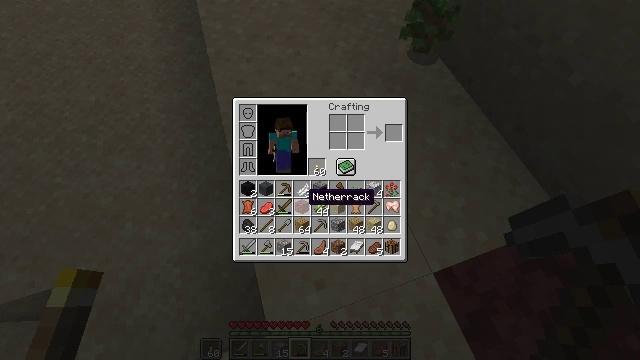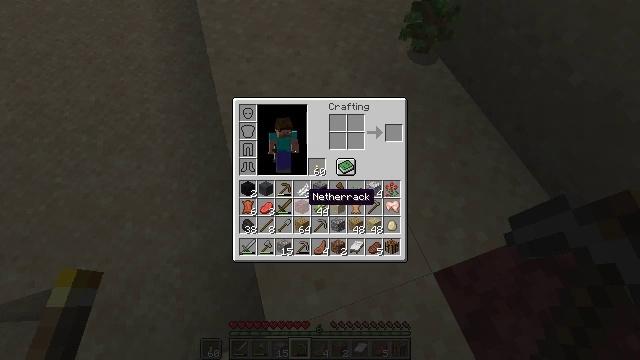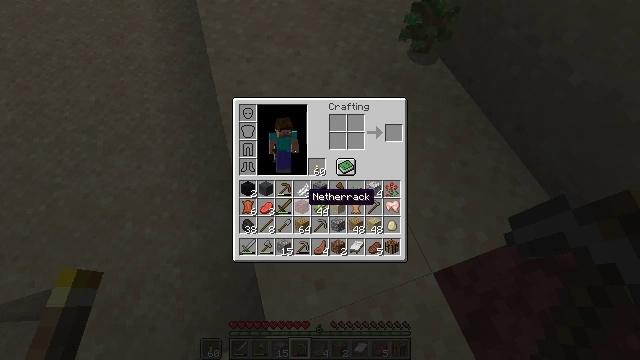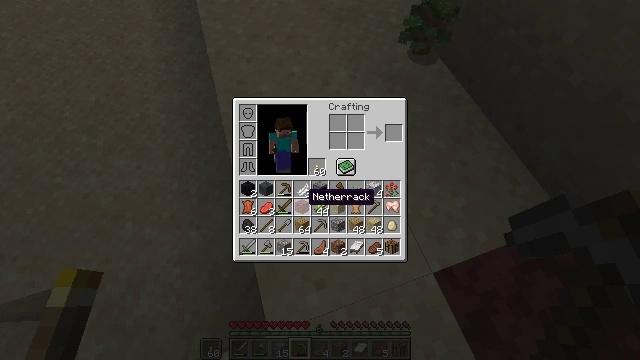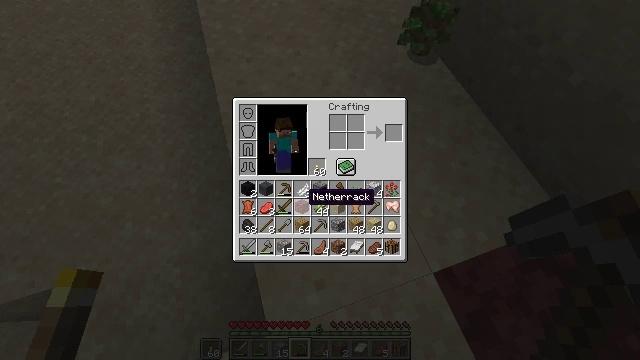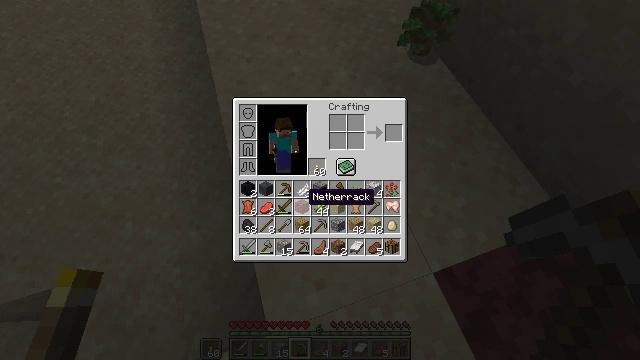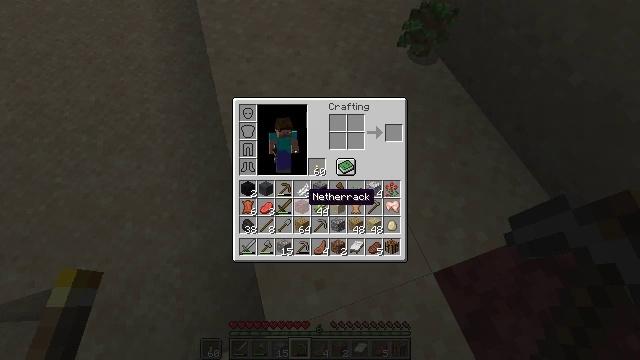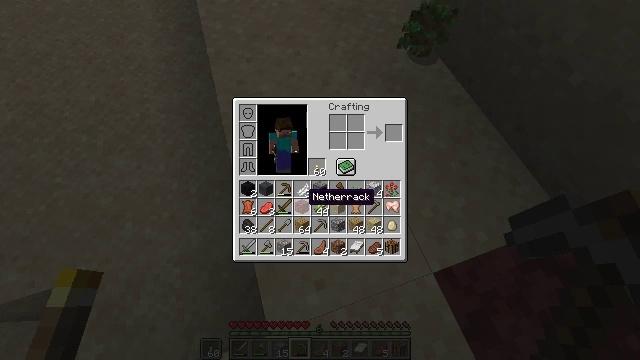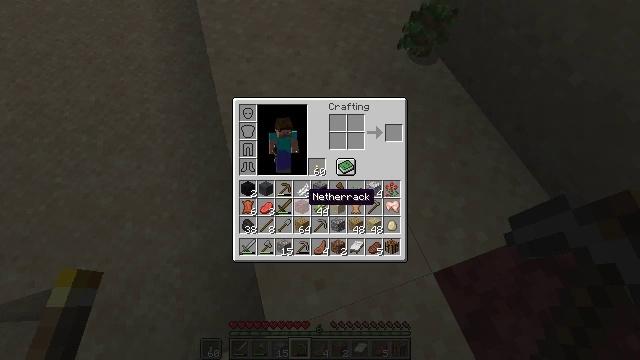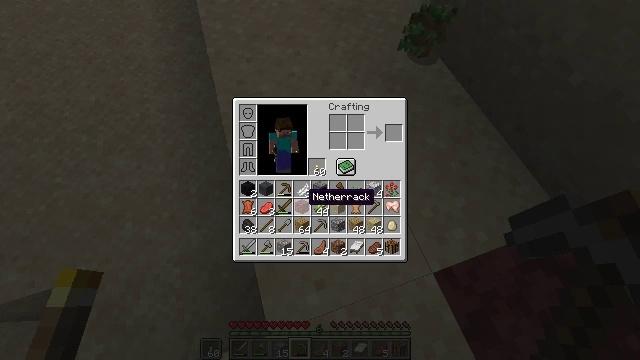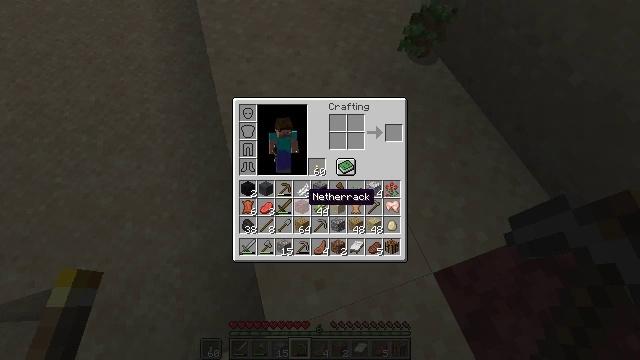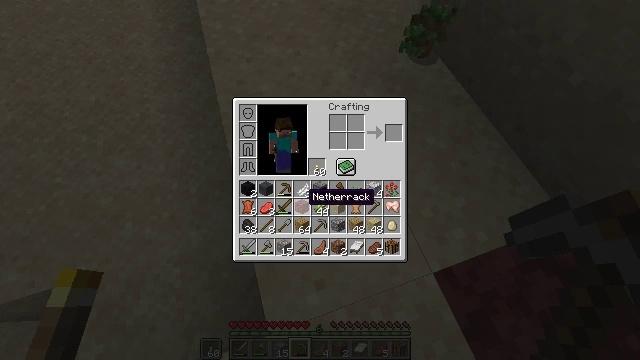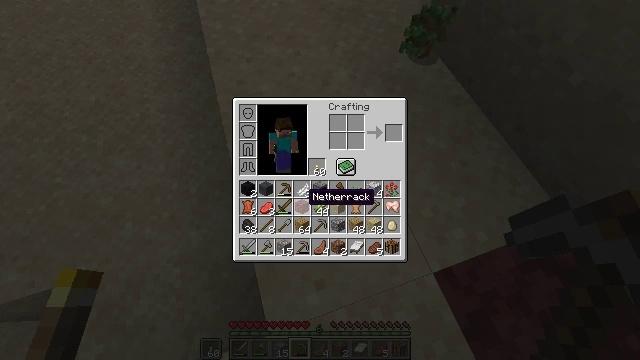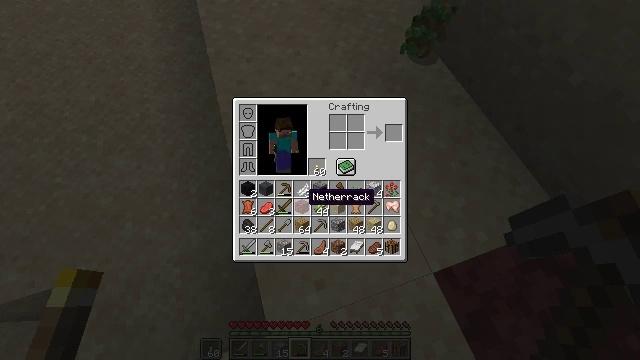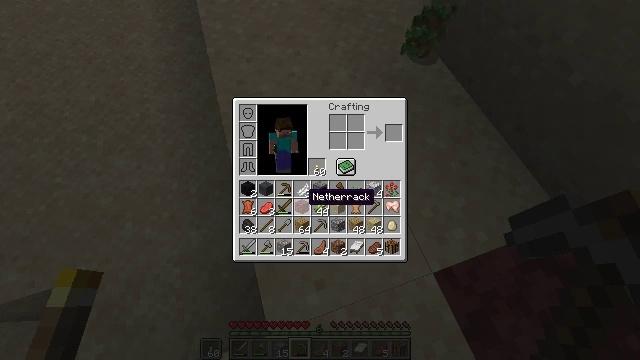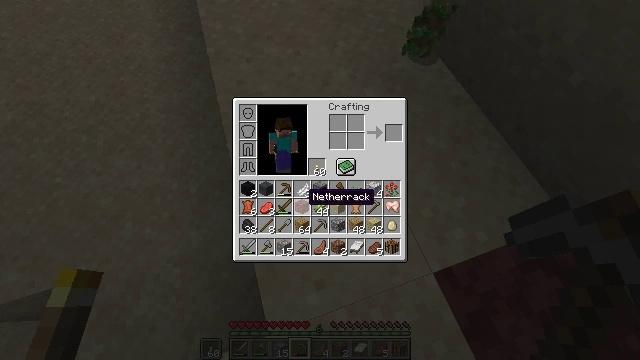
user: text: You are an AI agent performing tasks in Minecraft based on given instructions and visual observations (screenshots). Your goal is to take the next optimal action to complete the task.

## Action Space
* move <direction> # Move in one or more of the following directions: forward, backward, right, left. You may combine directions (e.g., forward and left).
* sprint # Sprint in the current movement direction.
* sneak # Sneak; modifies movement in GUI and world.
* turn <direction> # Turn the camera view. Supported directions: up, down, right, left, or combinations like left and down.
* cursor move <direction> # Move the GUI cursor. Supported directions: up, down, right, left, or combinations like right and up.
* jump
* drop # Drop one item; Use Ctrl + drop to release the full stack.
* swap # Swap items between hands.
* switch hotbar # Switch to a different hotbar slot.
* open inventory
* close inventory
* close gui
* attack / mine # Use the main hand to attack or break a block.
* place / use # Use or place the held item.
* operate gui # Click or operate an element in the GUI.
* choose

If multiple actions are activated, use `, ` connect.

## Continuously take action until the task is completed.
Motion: motion action
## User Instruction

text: Break the netherrack block.
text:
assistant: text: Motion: no_op
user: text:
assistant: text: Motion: no_op
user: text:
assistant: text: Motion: no_op
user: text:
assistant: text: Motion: no_op
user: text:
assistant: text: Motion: no_op
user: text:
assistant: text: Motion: no_op
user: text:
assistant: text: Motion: no_op
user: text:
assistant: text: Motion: no_op
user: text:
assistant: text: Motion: no_op
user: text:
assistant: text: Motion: no_op
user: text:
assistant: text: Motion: no_op
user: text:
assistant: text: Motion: no_op
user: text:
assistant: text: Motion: no_op
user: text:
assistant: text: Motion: no_op
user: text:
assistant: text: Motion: no_op
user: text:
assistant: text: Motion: no_op
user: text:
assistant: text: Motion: move forward
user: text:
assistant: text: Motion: move forward
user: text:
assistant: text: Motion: move forward
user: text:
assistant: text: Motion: move forward
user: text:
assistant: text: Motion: no_op
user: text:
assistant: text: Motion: no_op
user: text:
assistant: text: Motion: no_op
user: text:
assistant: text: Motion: no_op
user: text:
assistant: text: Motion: no_op
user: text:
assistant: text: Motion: no_op
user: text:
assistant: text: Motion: no_op
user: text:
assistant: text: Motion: turn right, close gui
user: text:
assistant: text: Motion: turn right and up, open inventory
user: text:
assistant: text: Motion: turn right and up, open inventory